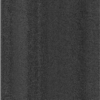
Label: dusty